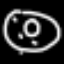
Label: donut